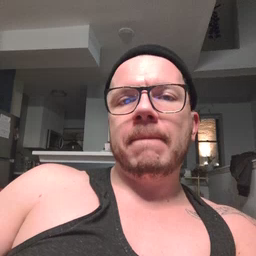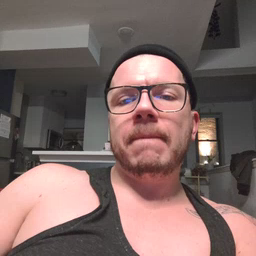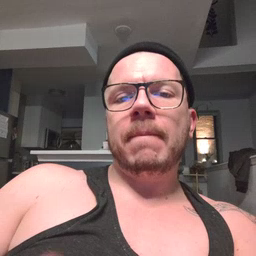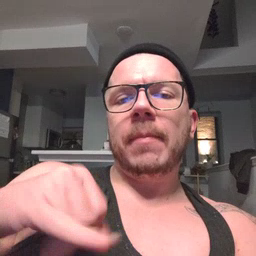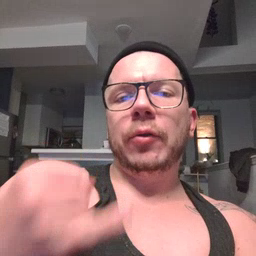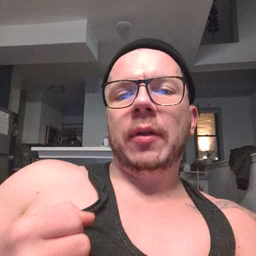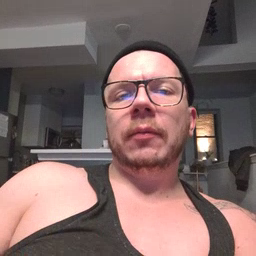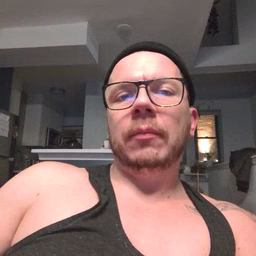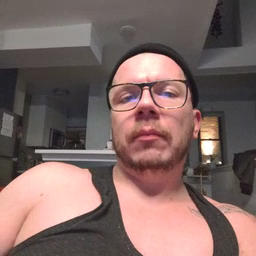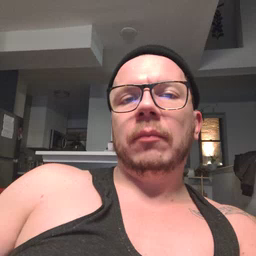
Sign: jeans